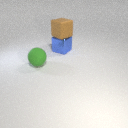
large green rubber sphere to the left of large blue metal cube